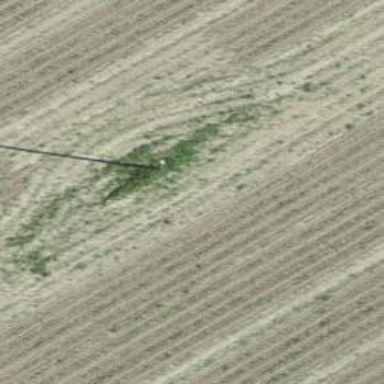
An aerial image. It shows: Minor power line.